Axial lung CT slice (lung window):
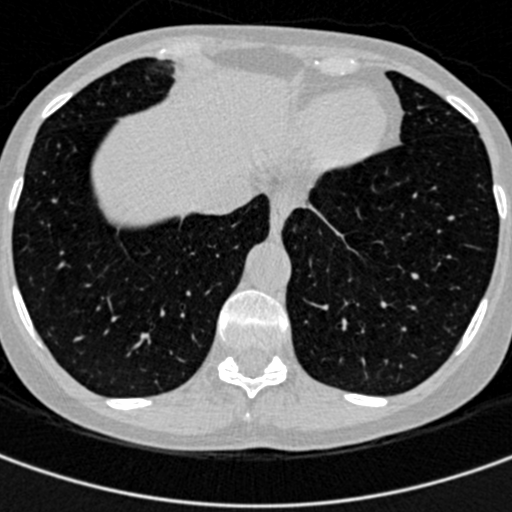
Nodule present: no